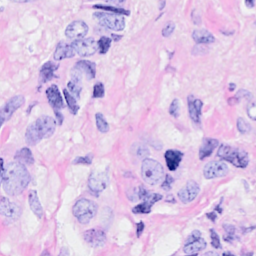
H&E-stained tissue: Breast